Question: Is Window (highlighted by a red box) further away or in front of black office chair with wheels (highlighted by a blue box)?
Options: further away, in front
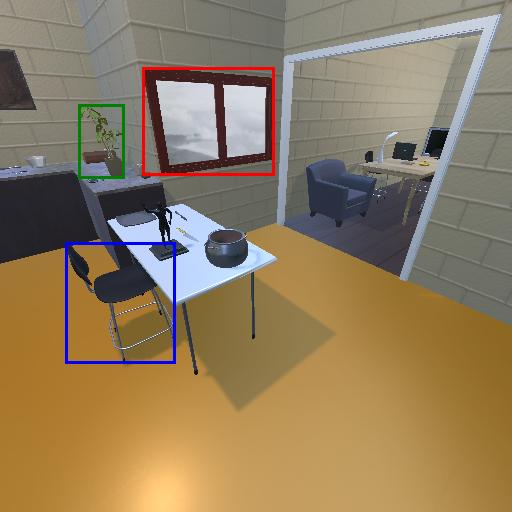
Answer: further away